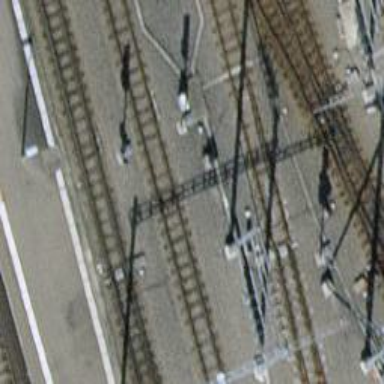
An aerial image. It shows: Narrow-gauge railway siding with 1 track. The railway line is electrified with contact line.